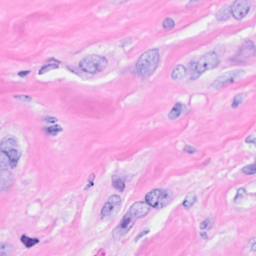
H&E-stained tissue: Breast